Interaction volume radius: 5 \u00c5
Interaction volume height: 10 \u00c5
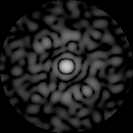
Disorder parameter: 0.8357